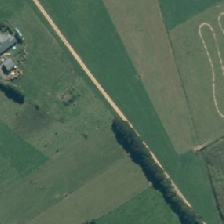
Land cover: shortrotation_cropland